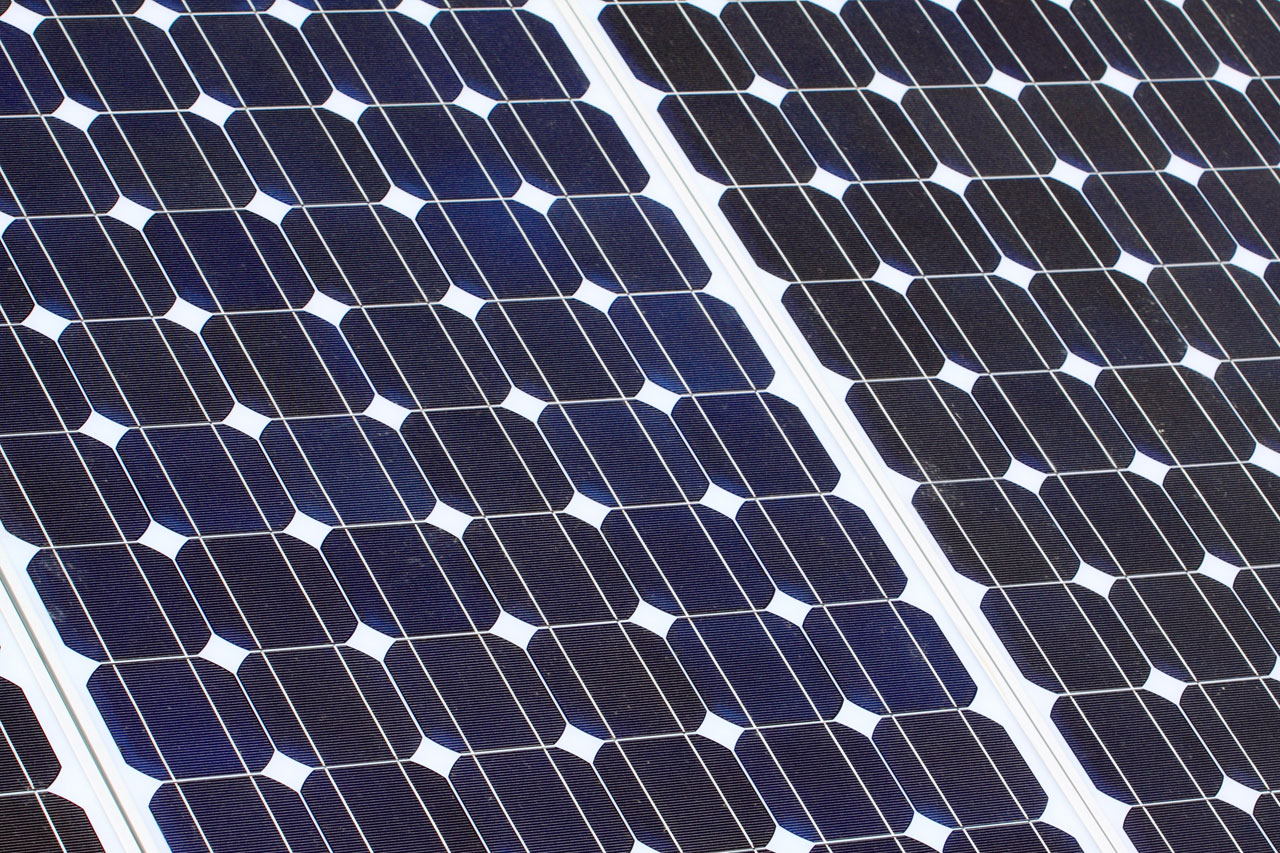
Label: Clean